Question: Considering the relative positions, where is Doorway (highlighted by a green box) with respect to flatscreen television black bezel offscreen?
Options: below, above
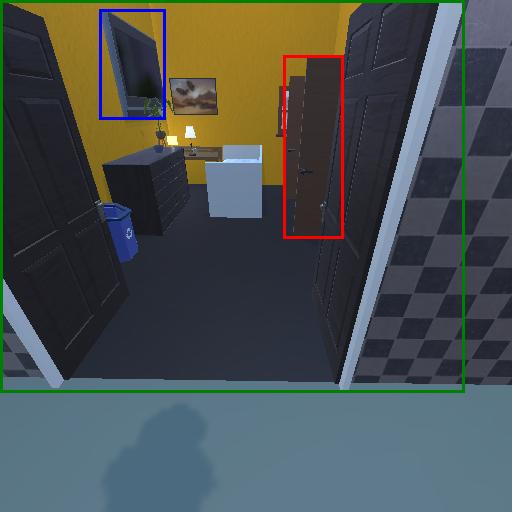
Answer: below